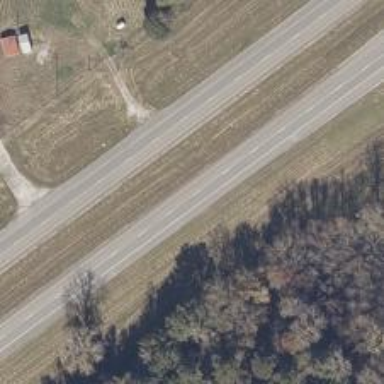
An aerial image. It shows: Asphalt trunk highway.